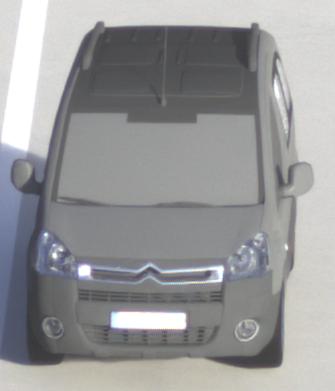
Make: Citroen
Model: Berlingo Kombi VTi 120
Detailed model: Berlingo (II) Kombi
Model produced from: 2009/12
Model produced until: 2012/03
Doors: 5
Color: gray
Road condition: dry road
Daytime: morning or afternoon
Contrast: medium contrast